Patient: sex F, age 86
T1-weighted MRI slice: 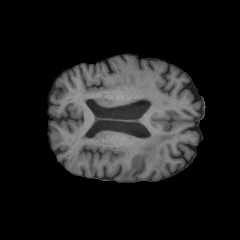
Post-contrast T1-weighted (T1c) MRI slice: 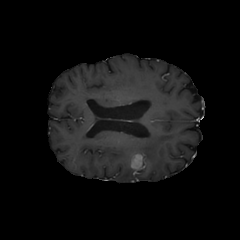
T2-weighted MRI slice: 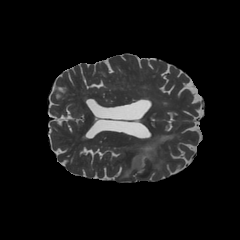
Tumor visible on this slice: yes
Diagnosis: Glioblastoma, IDH-wildtype
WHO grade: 4